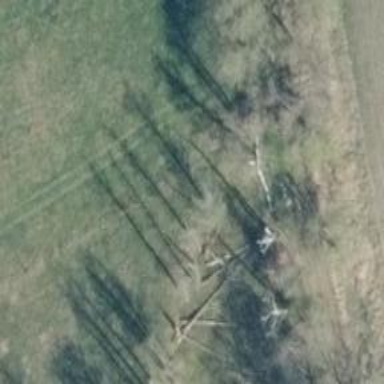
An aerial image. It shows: Row of trees in natural setting.